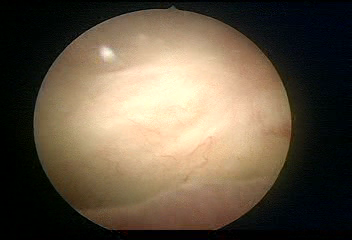
Modality: WLC
Class: Normal mucosa
Bladder cancer association: No